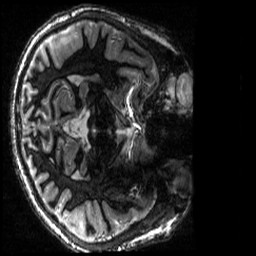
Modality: MP2RAGE
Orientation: axial
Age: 20
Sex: male
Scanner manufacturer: siemens
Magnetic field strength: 6.98 T
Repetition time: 6 s
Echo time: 0.00283 s